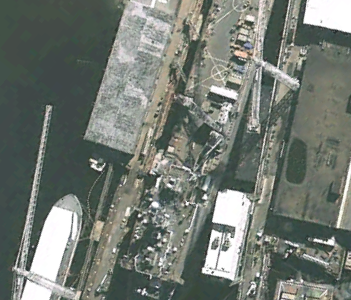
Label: combat